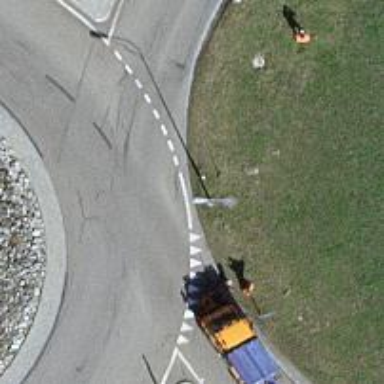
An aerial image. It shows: Secondary road with asphalt surface.